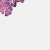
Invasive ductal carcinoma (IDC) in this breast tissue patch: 0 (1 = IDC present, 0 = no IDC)